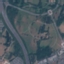
Land use / land cover class: Highway